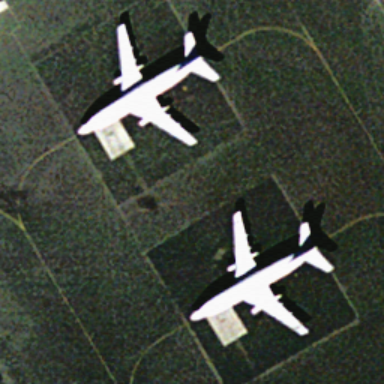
There is two airplanes in the airport .